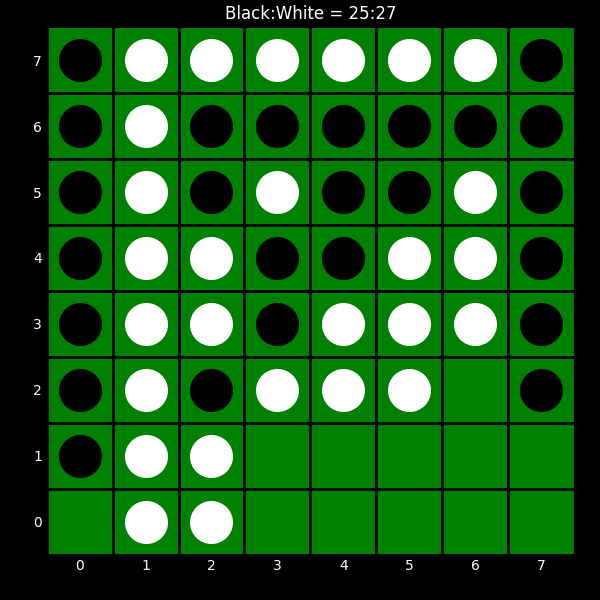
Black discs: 25
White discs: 27